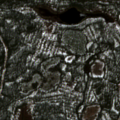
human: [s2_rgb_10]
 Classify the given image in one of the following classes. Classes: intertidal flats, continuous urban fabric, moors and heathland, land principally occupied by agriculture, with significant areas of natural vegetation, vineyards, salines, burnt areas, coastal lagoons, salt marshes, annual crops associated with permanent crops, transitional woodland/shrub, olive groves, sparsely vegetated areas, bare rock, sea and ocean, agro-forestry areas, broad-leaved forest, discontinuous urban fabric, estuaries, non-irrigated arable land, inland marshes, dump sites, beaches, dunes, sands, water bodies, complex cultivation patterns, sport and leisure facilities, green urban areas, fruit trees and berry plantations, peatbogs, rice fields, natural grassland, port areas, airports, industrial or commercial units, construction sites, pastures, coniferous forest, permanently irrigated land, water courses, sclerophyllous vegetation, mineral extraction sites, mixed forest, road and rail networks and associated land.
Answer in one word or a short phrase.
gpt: coniferous forest, transitional woodland/shrub